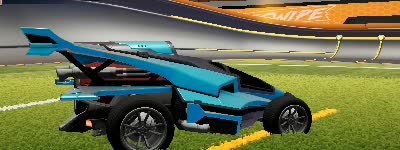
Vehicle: aftershock